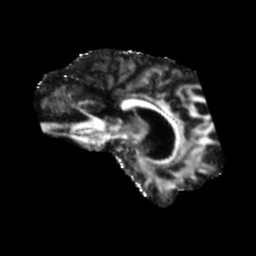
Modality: FA
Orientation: sagittal
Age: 70
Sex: male
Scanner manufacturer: siemens
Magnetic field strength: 3 T
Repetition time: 5.47 s
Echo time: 0.0854 s